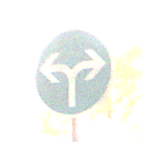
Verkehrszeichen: VorgeschriebeneFahrtrichtungRechtsOderLinks
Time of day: SunriseSunset
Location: Roofed (Suburban)
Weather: Clear
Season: NotSpecified
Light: Natural